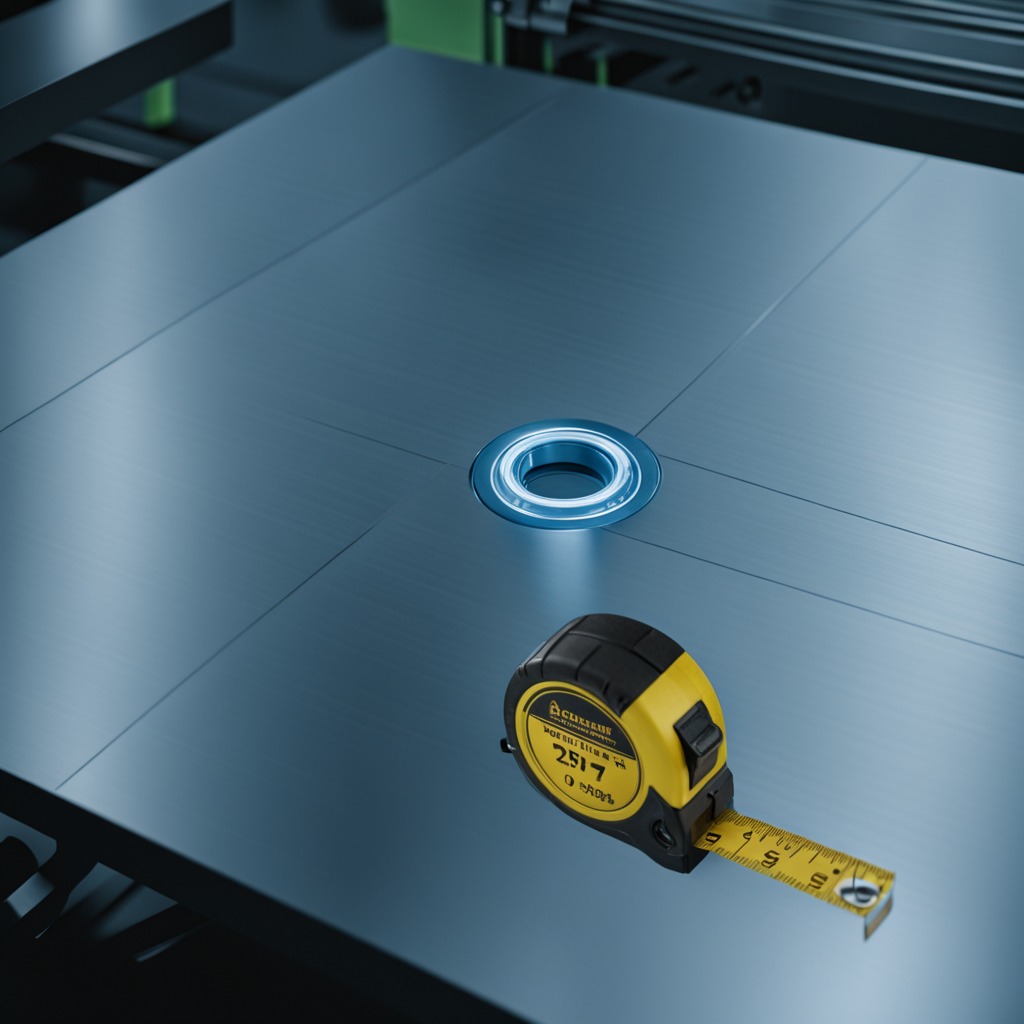
A measuring tape lies on a metal table in a machine shop under fluorescent lights.